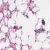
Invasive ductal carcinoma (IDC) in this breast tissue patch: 1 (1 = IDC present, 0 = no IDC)